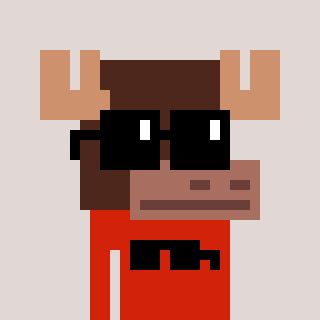
a pixel art character with square black sunglasses, a moose-shaped head and a red-colored body on a warm background